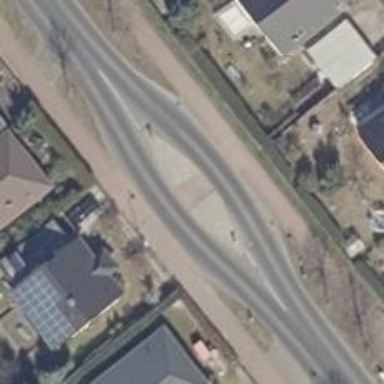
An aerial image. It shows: Unmarked crossing with pedestrian island. The crossing includes traffic calming island.